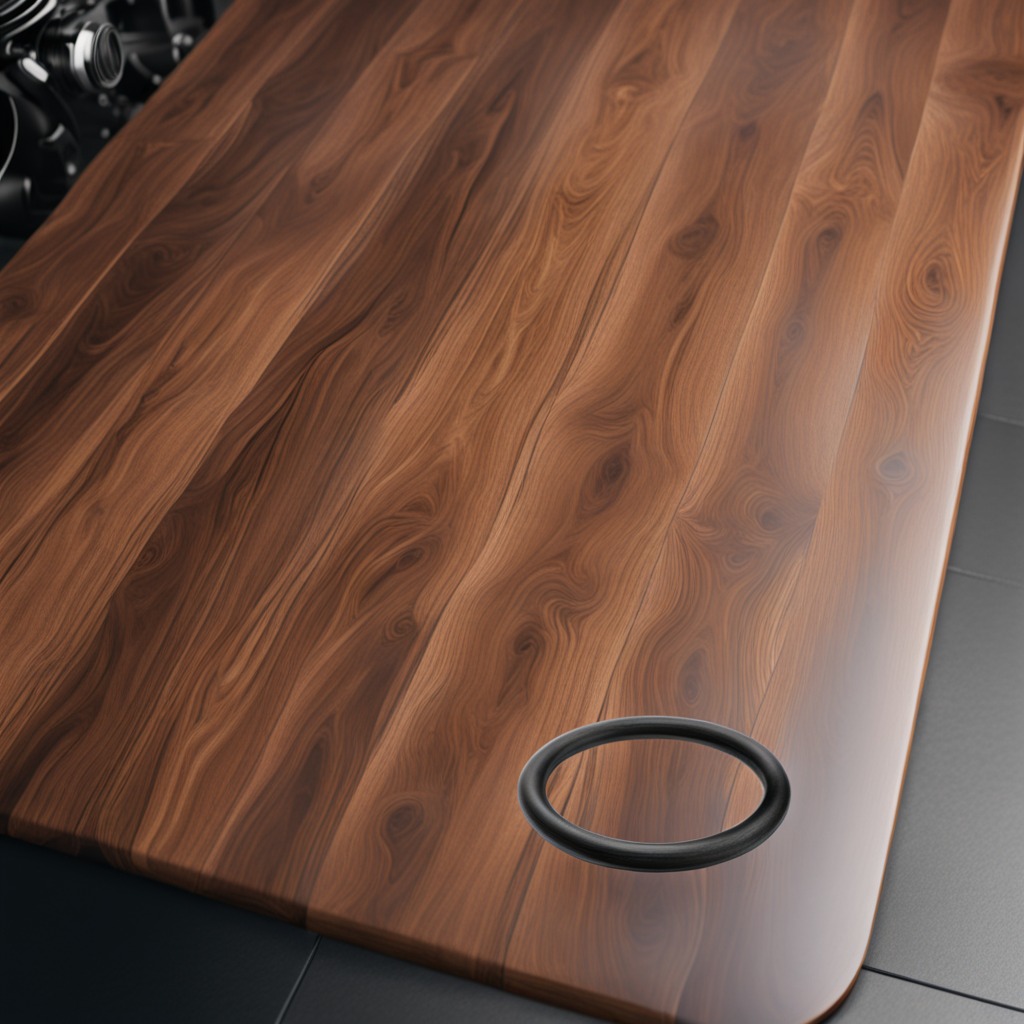
A rubber O-ring is lying on the wooden table in the vintage motorcycle garage.